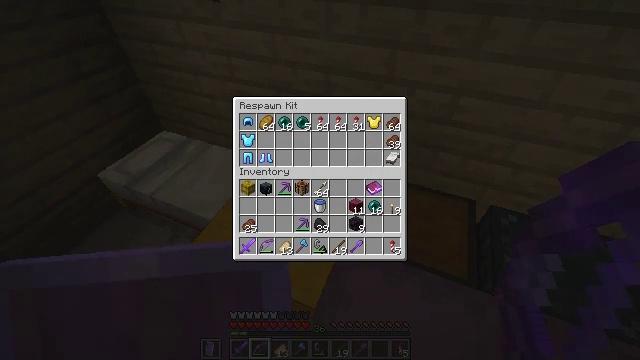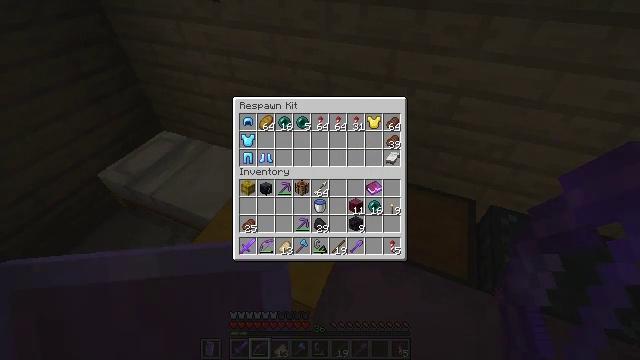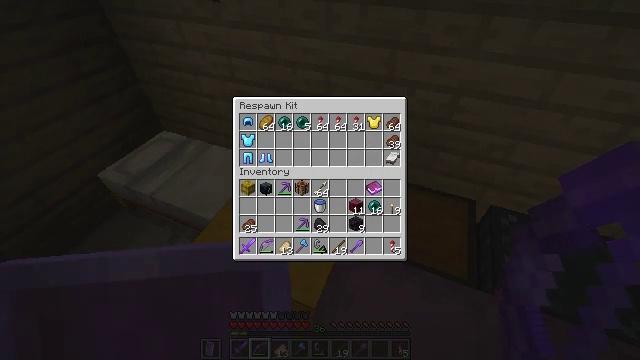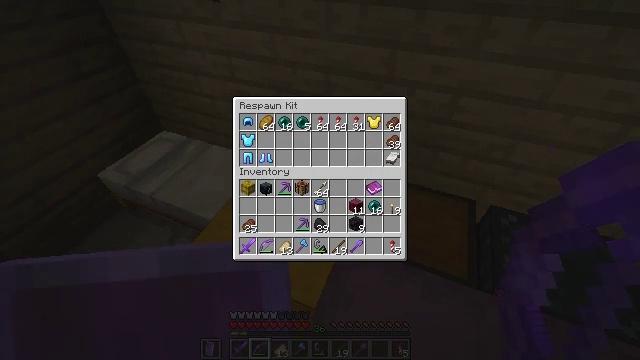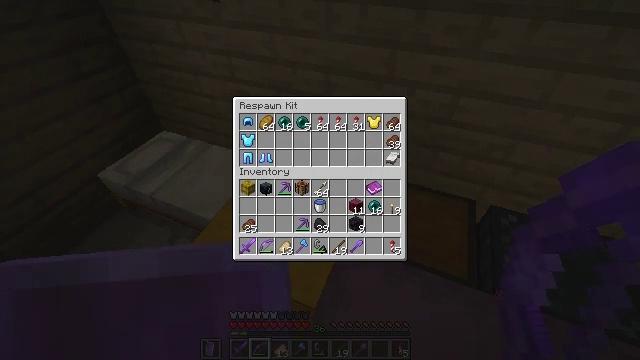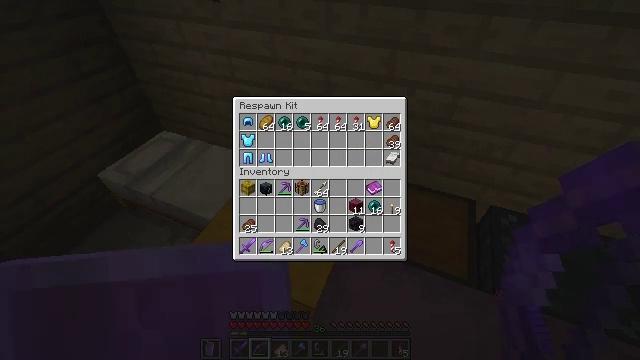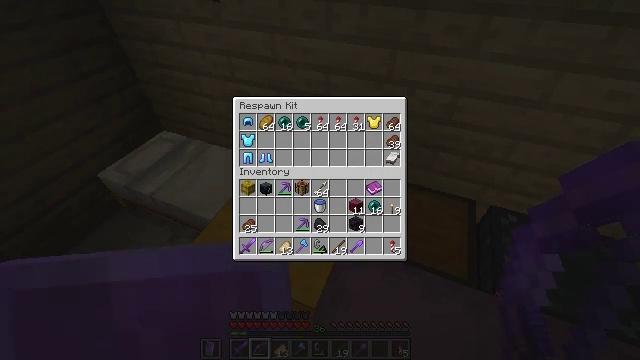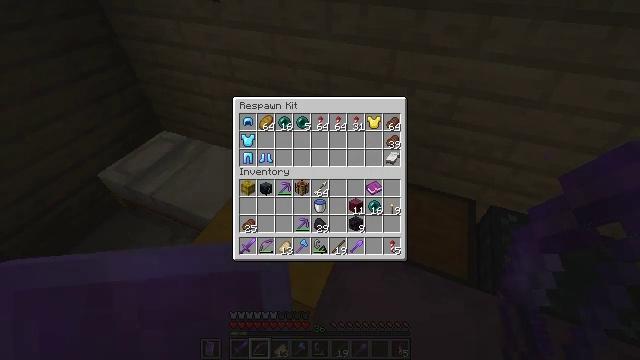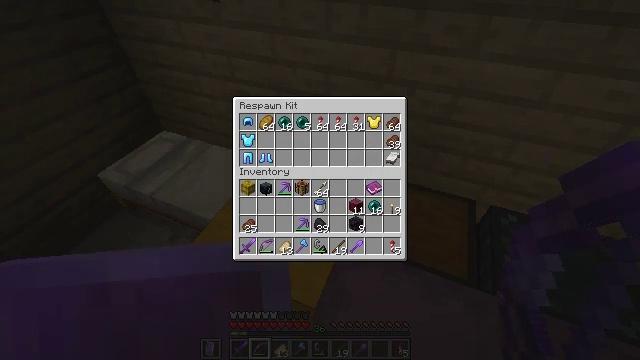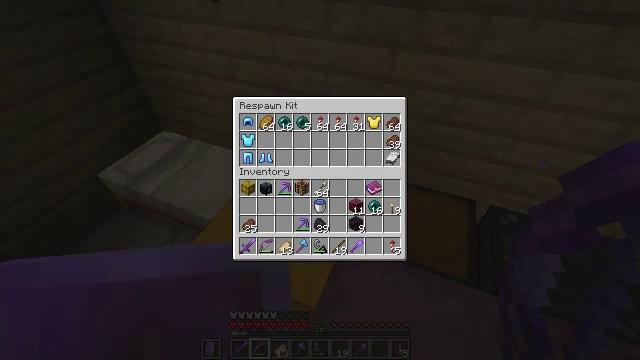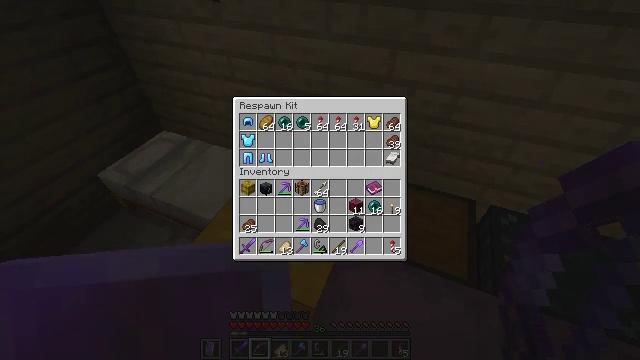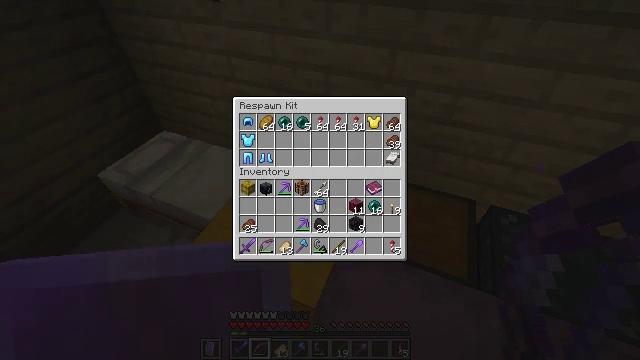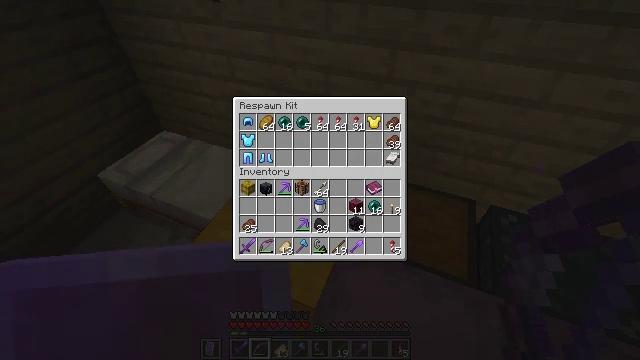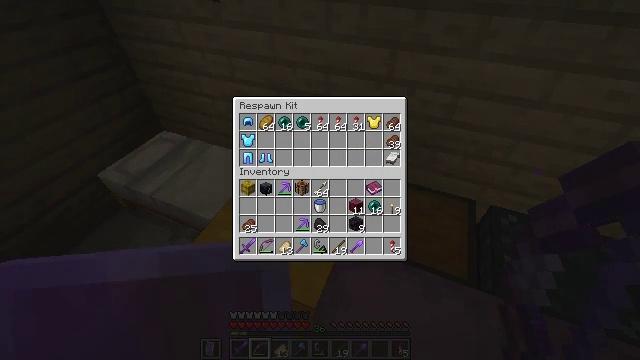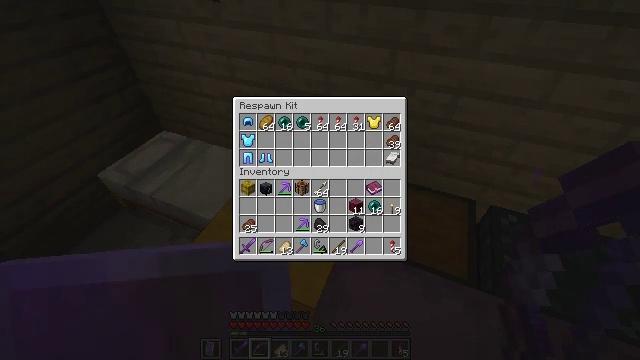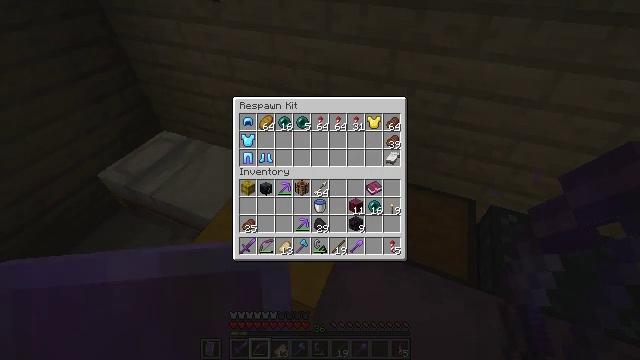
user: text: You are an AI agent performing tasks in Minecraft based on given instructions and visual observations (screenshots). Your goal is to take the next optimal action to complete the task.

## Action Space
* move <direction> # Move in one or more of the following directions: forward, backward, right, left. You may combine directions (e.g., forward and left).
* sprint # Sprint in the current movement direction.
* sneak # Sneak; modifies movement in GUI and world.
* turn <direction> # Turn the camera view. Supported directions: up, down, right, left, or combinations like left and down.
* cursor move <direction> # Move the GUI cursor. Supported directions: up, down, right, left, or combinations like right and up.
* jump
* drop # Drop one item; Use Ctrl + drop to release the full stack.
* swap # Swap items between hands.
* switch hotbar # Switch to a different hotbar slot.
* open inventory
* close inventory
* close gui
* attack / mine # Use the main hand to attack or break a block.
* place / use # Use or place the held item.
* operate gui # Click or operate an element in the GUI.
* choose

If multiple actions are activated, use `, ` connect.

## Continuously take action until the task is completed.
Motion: motion action
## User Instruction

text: Break the yellow shulker box to collect it.
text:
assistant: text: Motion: no_op
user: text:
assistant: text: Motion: no_op
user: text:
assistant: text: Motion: no_op
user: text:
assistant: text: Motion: no_op
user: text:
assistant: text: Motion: no_op
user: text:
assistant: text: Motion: no_op
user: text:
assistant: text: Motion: no_op
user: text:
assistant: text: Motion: no_op
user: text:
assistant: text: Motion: no_op
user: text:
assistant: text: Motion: no_op
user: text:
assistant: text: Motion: no_op
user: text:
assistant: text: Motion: no_op
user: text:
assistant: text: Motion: no_op
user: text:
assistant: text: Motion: no_op
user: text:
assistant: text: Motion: no_op
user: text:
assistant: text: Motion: no_op
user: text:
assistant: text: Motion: no_op
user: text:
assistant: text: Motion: no_op
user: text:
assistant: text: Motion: no_op
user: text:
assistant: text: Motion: no_op
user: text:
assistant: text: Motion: no_op
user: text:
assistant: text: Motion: no_op
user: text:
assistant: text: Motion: no_op
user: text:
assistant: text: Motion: no_op
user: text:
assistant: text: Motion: no_op
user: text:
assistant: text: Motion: no_op
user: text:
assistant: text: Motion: no_op
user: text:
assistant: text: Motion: no_op
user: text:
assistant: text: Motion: no_op
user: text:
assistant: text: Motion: no_op